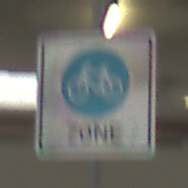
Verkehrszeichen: BeginnFahrradzone
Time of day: Midday
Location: Roofed (Urban)
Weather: Overcast
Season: NotSpecified
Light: Artificial